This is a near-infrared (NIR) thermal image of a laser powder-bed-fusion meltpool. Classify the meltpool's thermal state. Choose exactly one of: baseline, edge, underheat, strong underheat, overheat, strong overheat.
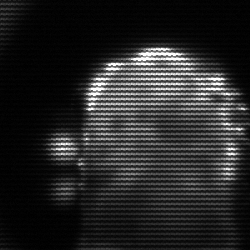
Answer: baseline